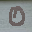
Label: 0